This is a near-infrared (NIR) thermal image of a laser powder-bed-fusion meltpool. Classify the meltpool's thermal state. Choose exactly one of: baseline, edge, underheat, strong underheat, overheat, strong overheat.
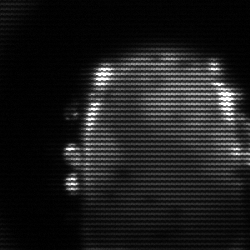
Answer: baseline